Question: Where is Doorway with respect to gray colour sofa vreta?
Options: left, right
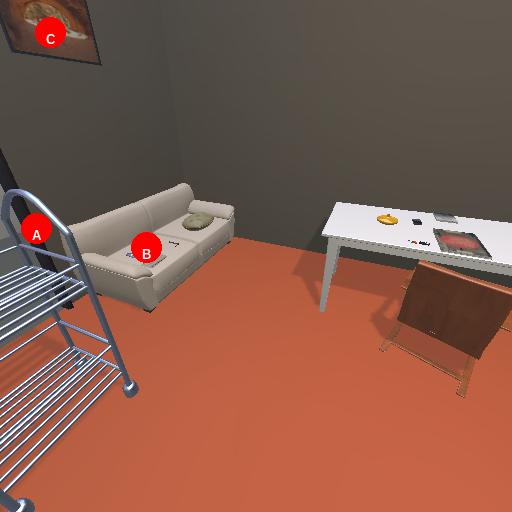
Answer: left